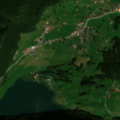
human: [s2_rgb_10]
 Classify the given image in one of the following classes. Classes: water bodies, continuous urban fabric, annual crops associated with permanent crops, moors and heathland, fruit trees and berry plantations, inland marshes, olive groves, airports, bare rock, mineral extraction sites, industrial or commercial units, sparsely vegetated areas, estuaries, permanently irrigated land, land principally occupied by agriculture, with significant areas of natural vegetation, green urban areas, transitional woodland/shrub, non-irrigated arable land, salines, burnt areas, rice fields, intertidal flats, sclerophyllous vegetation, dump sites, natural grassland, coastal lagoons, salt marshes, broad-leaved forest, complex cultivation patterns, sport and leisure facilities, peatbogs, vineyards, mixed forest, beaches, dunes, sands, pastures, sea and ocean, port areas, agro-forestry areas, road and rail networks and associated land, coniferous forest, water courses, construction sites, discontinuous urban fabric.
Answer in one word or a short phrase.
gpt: complex cultivation patterns, broad-leaved forest, coniferous forest, mixed forest